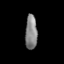
Tissue: prostate
Cell type: T cells
Senescence score: 0.7689
Nuclear area (px): 398
Mean DAPI intensity: 133.847